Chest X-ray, PA view. Patient: 56 years old, sex F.
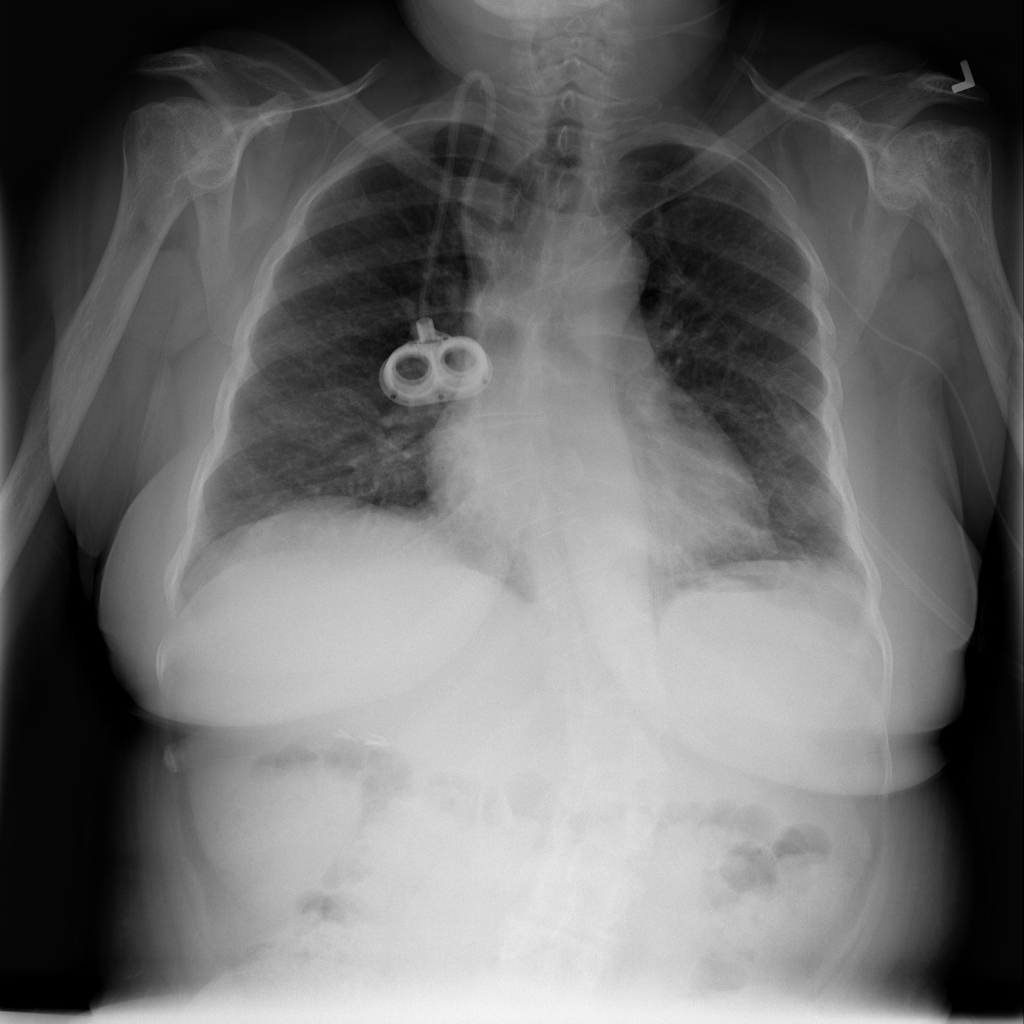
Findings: No Finding